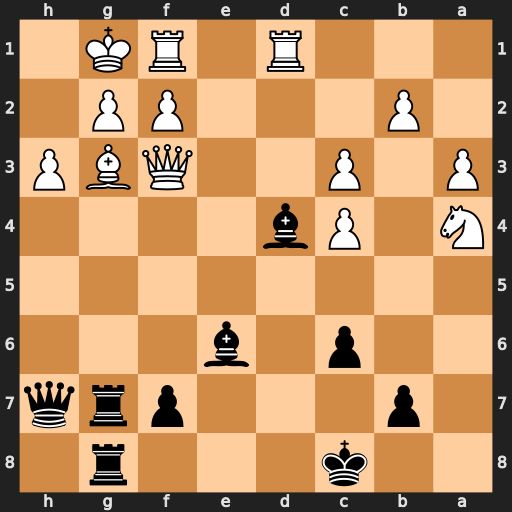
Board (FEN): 2k3r1/1p3prq/2p1b3/8/N1Pb4/P1P2QBP/1P3PP1/3R1RK1
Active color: b
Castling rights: -
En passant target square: -
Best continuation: Rxg3 Qxg3 Rxg3